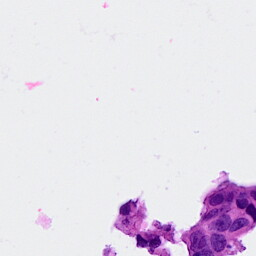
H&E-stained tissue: Breast